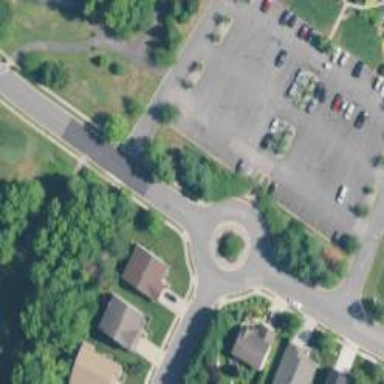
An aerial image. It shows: Residential road that intersects with roundabout.